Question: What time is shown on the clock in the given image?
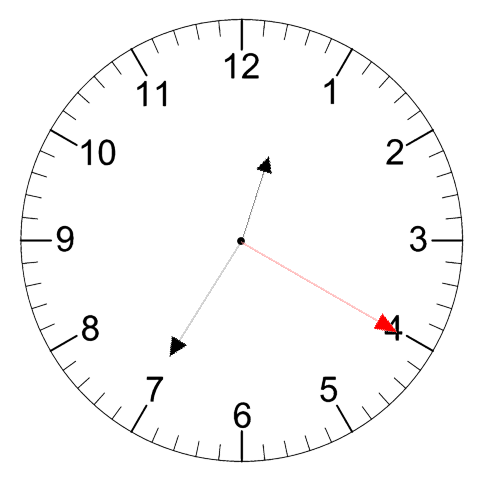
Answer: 12:35:20